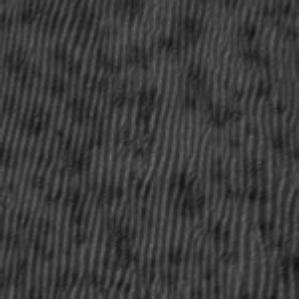
Label: frost